Question: I need a way to:
Have a contol that can accept time values
for example values: 01:15:30, 5:28:45, 16:15:01, 23:44:59
These values need to be loaded into the horisontal 'time-control bar' . I want to be able to click "play" so it would go through array of locaded time values and generated the event for each "value"
I have never done ths before, so I need some help. I will manage the rest (including values generations and event handling)
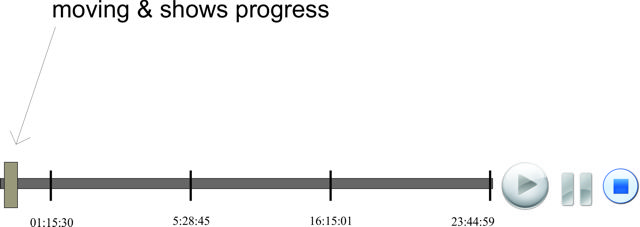
Answer: How about using jquery ( if not heavy or extra burden for your project )
Check <URL>